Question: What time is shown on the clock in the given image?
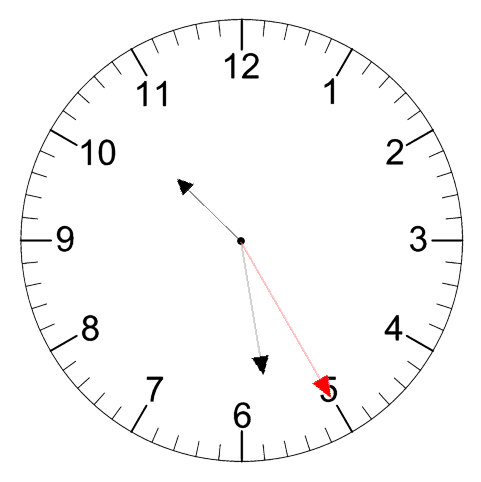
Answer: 10:28:25